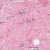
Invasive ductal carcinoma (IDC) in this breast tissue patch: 0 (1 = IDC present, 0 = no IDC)